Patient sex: F
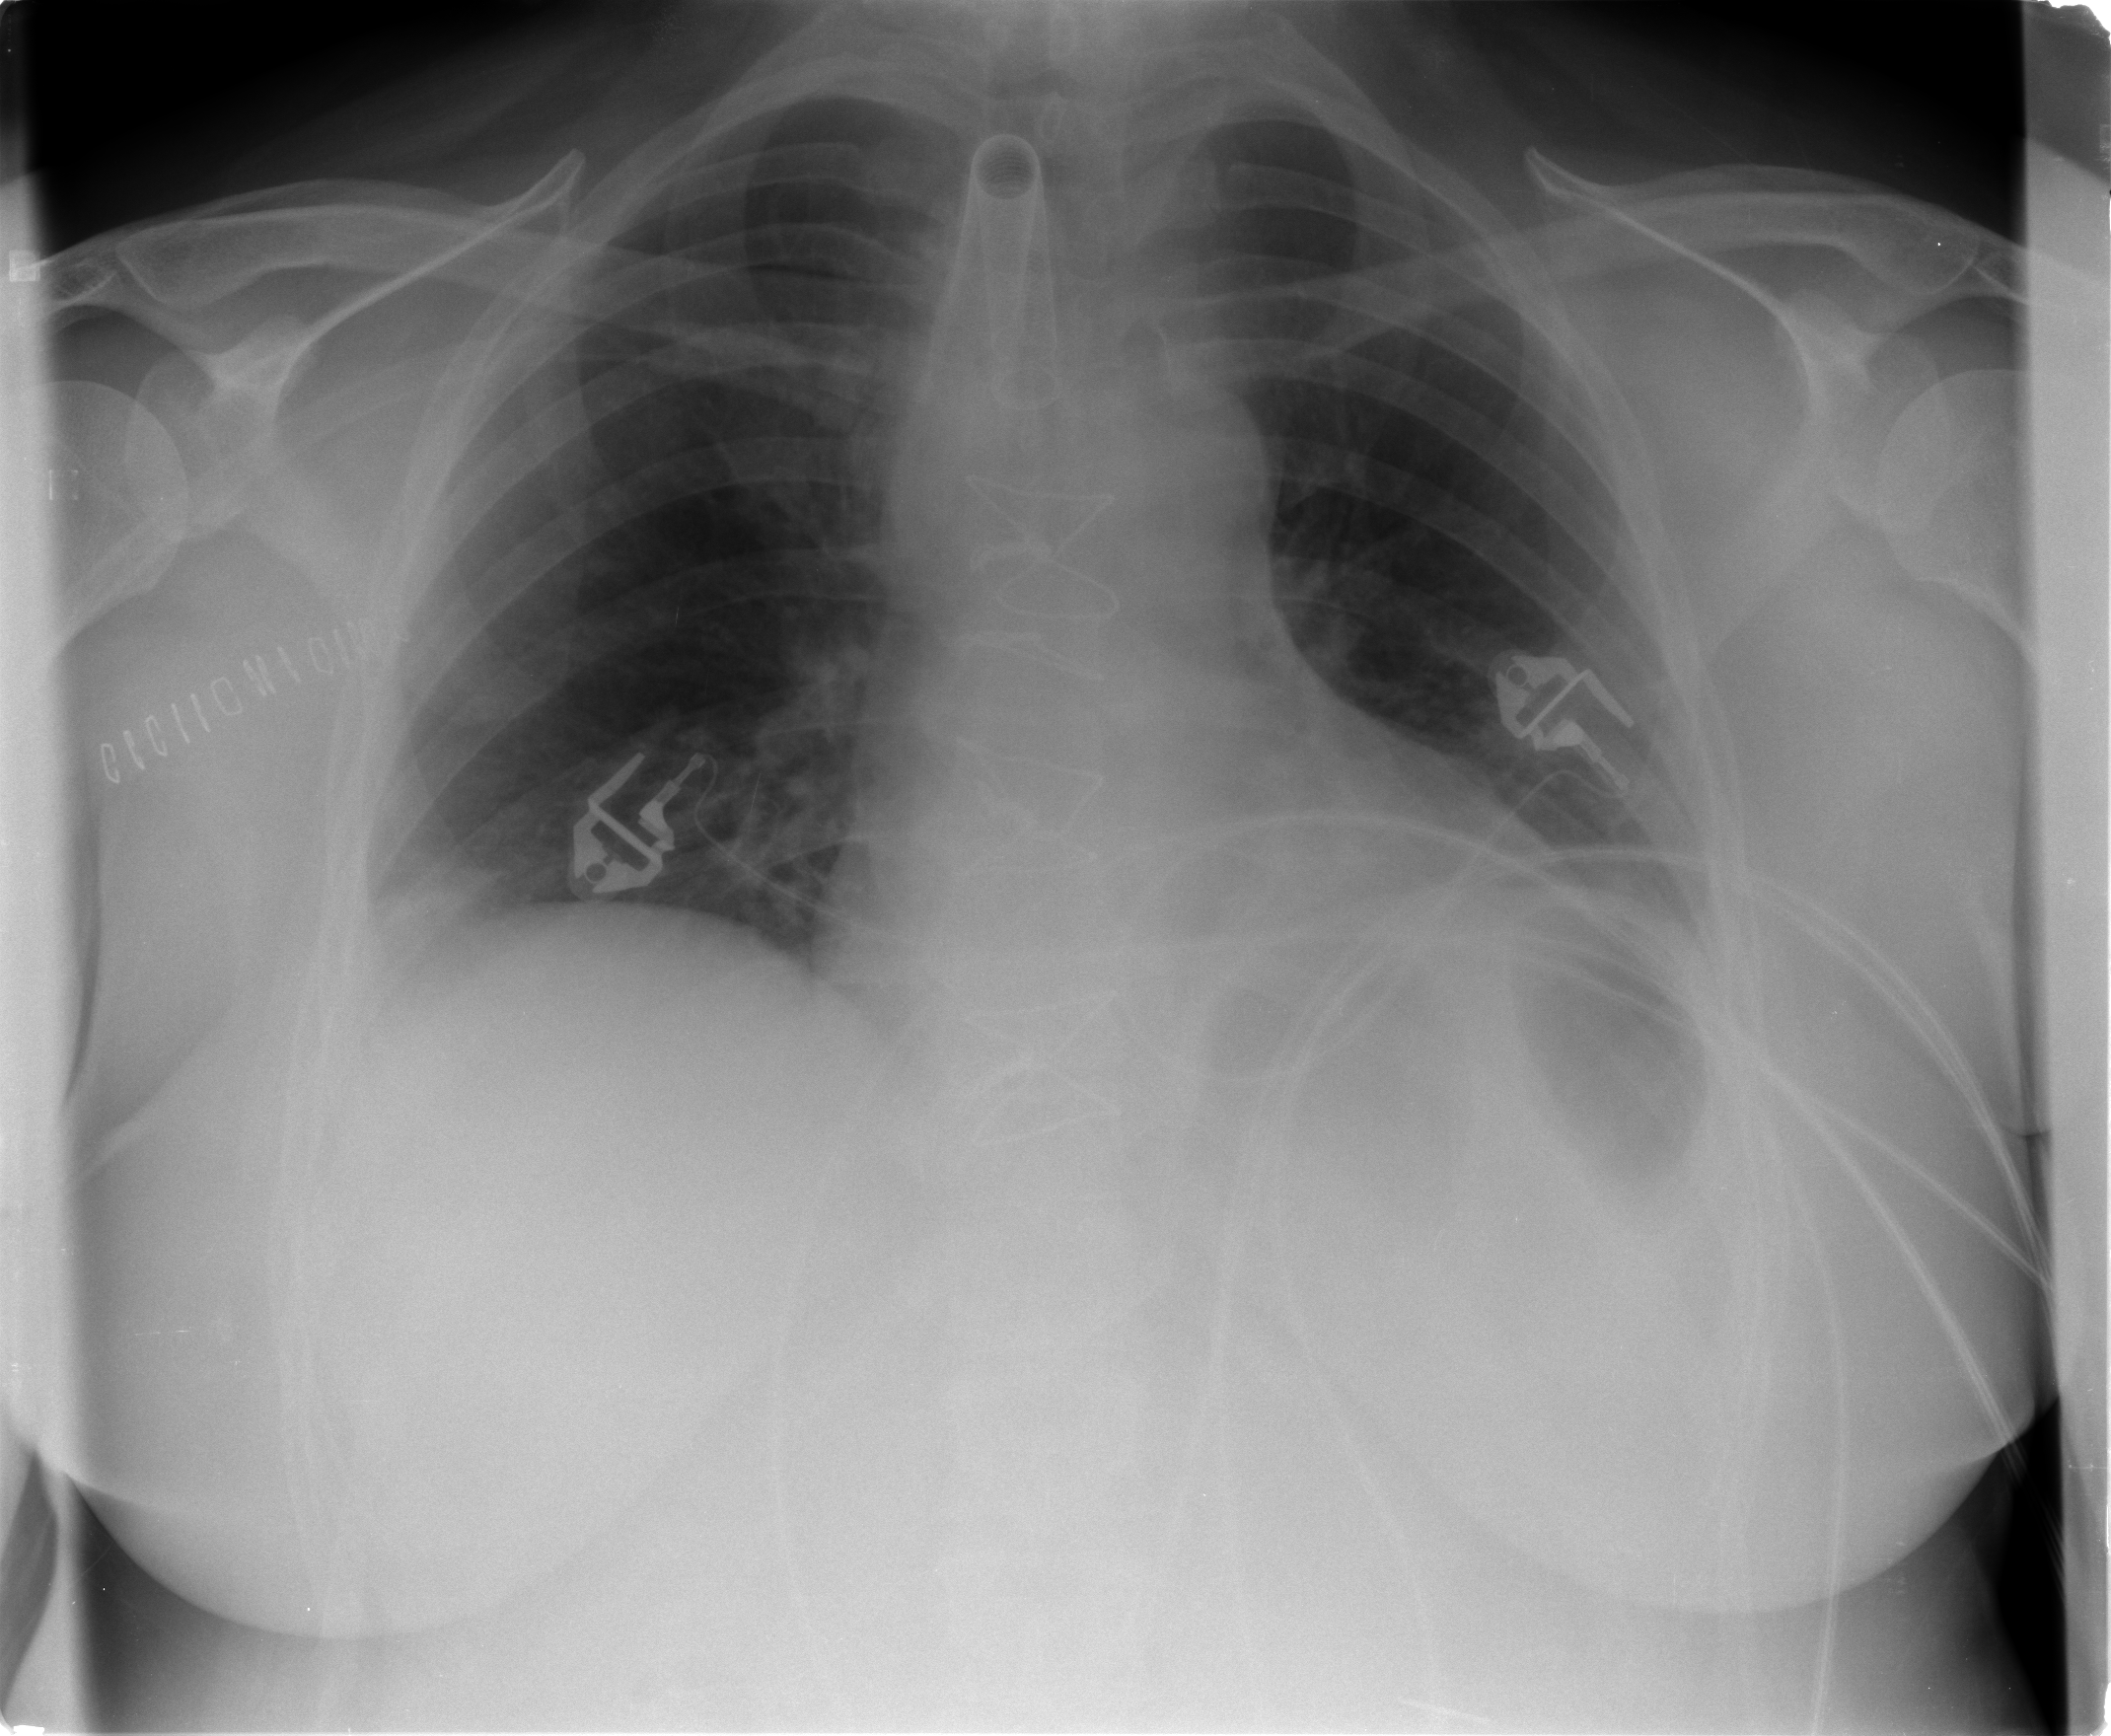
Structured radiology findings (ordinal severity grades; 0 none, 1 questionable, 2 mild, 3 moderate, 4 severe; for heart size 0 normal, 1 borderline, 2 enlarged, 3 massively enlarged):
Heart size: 2
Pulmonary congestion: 1
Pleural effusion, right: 1
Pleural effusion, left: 0
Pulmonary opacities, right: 0
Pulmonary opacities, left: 0
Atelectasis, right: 2
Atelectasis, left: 2